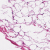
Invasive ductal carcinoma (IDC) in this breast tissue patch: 0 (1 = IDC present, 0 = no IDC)